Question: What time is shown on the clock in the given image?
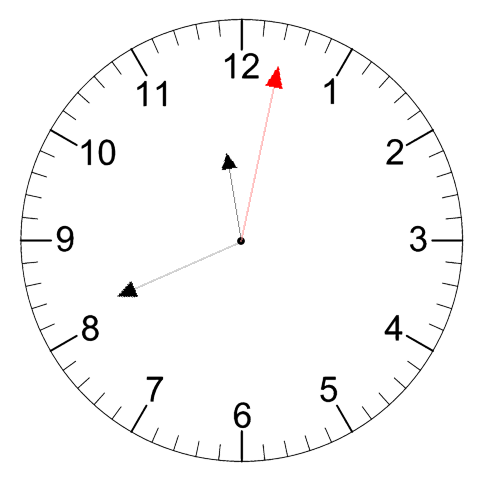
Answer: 11:41:02